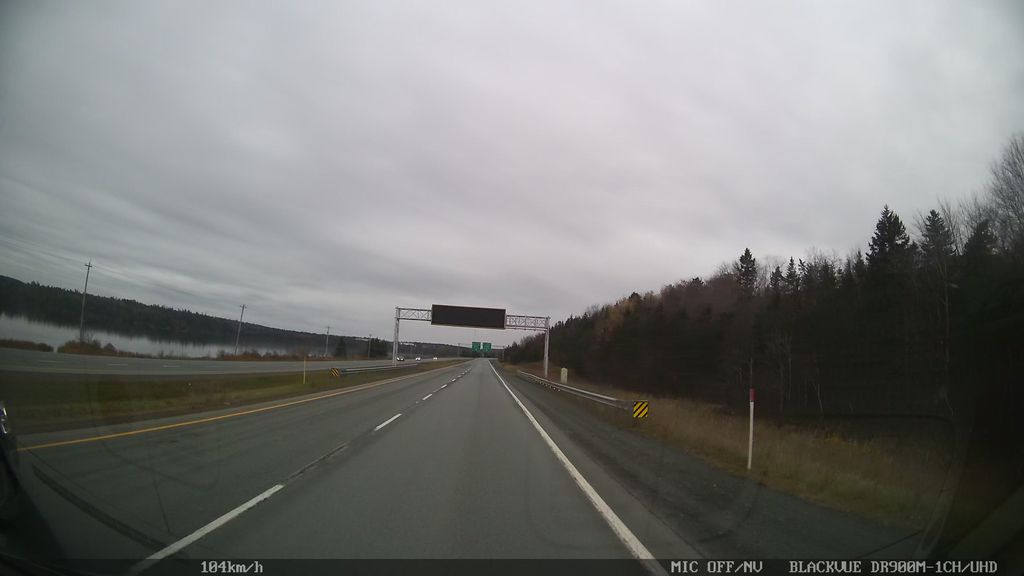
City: halifax